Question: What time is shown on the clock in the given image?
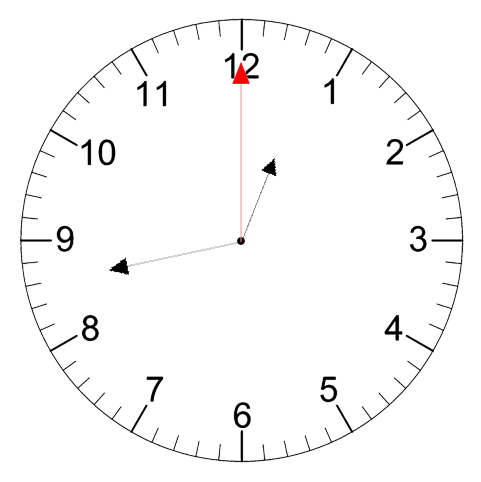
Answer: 12:43:00